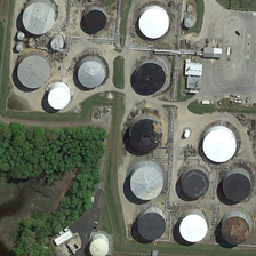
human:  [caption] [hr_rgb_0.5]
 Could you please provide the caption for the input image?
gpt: The tanks were painted in different colors, next to the wood.

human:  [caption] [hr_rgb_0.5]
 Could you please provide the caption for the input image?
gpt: These tanks are painted in various colors and are located next to the wood.

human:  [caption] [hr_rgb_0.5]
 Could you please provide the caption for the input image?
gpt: The tanks were painted in different colors, and they were next to the wood.

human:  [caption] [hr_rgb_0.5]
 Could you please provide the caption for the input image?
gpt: These tanks are different in color and are located next to wood.

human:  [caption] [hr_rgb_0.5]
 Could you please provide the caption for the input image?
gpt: These containers are painted in different colors and placed next to the tree.